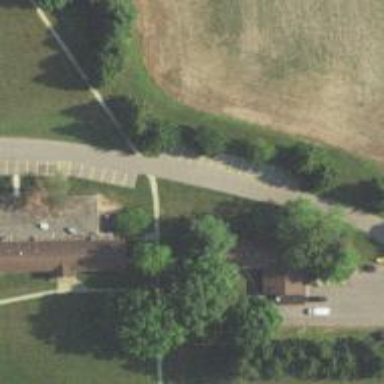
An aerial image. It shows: School.